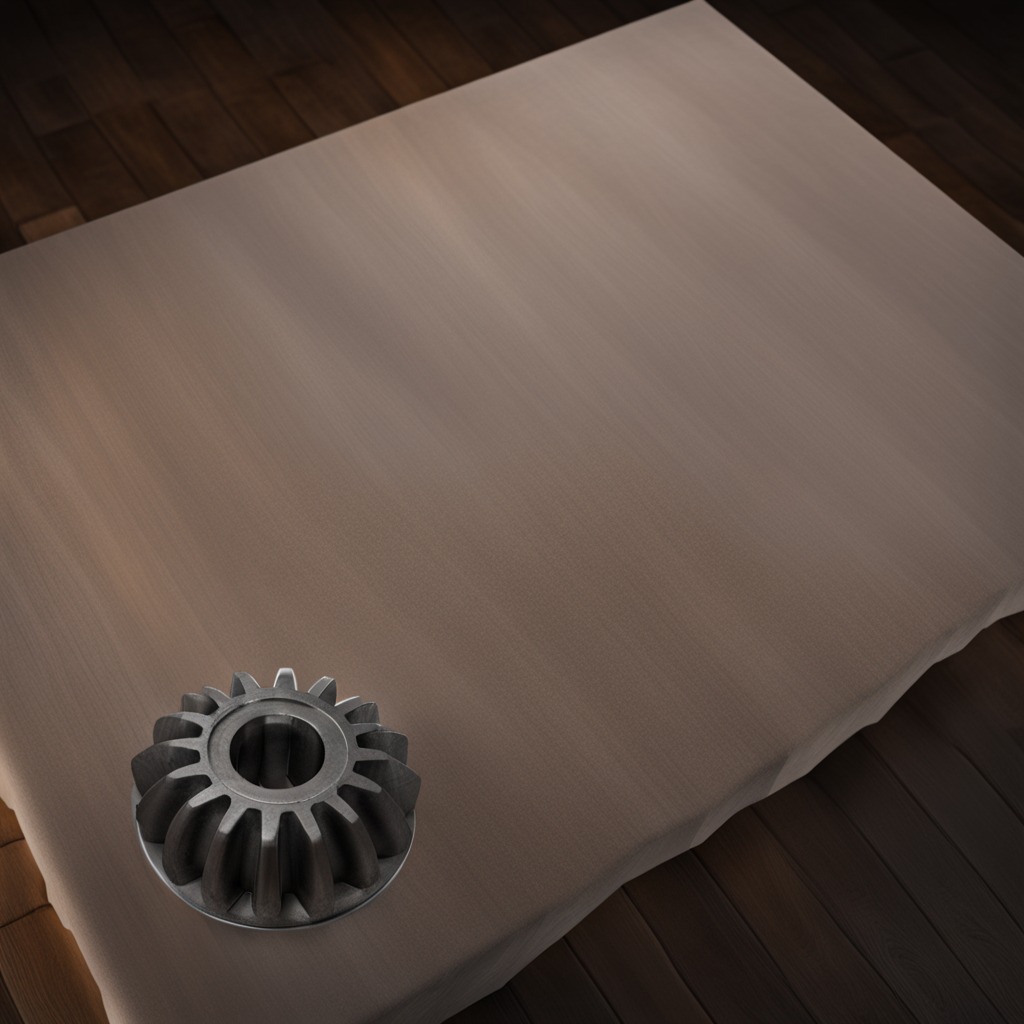
A steel gear with teeth is lying on a wooden table.